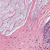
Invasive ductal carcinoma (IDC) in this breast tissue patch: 0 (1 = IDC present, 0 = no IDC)